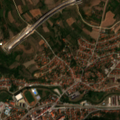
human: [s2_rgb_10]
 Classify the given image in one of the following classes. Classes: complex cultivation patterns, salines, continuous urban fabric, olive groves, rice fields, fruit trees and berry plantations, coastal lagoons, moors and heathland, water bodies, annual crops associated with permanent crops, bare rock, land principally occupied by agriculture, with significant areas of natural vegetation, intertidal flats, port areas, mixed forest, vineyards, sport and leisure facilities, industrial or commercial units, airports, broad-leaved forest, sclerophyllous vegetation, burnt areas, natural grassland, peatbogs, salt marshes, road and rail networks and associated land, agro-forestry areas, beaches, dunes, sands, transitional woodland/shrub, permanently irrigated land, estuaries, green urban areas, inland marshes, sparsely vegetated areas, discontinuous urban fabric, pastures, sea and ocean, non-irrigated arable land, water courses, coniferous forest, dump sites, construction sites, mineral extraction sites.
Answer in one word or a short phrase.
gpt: discontinuous urban fabric, complex cultivation patterns, land principally occupied by agriculture, with significant areas of natural vegetation, mixed forest, transitional woodland/shrub